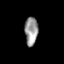
Tissue: prostate
Cell type: Myeloid cells
Senescence score: 0.7398
Nuclear area (px): 366
Mean DAPI intensity: 152.249